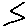
Label: zigzag